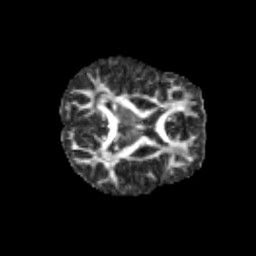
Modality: FA
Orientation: axial
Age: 10
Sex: male
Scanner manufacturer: siemens
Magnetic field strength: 3 T
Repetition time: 3.8 s
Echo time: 0.07 s